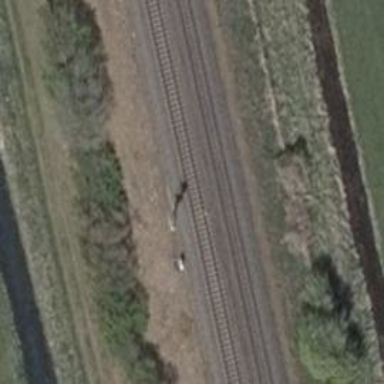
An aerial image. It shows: Railway signal.